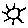
Label: sun